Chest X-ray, PA view. Patient: 34 years old, sex F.
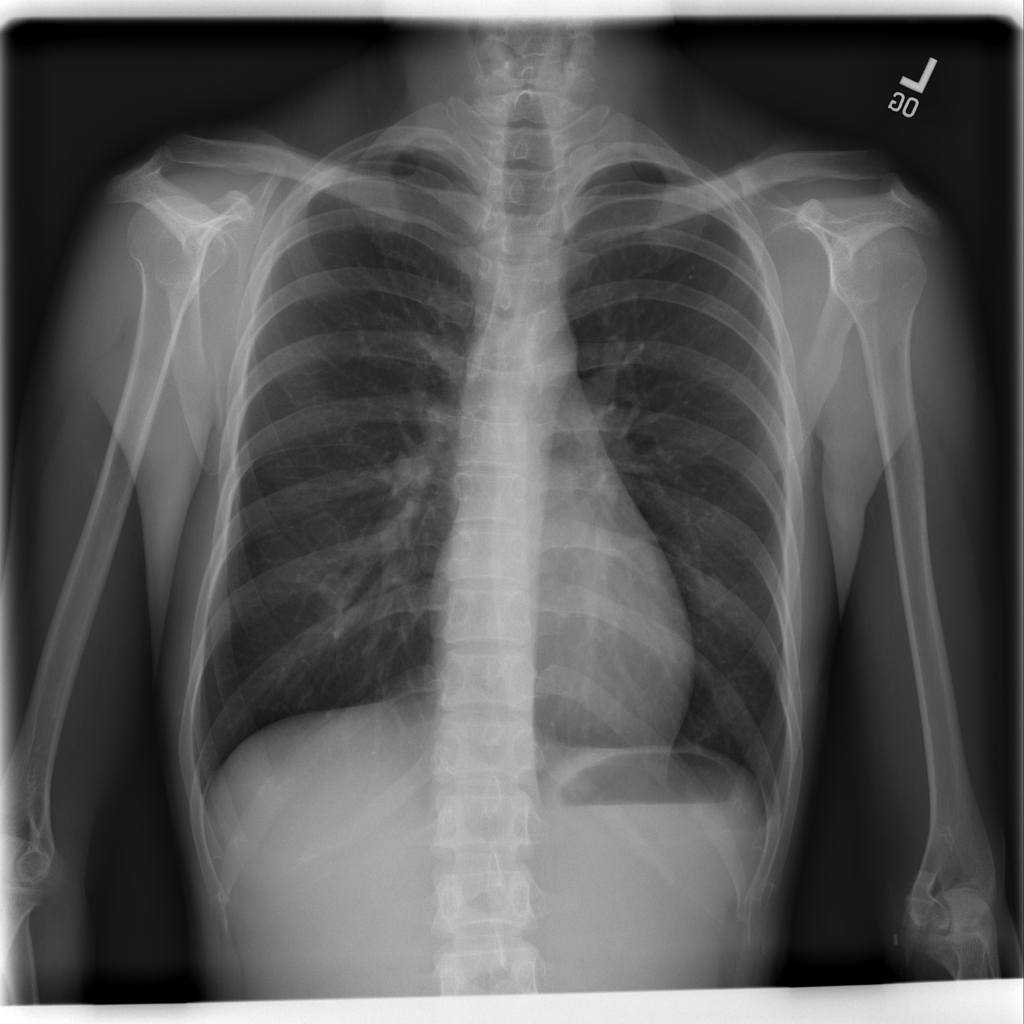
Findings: No Finding